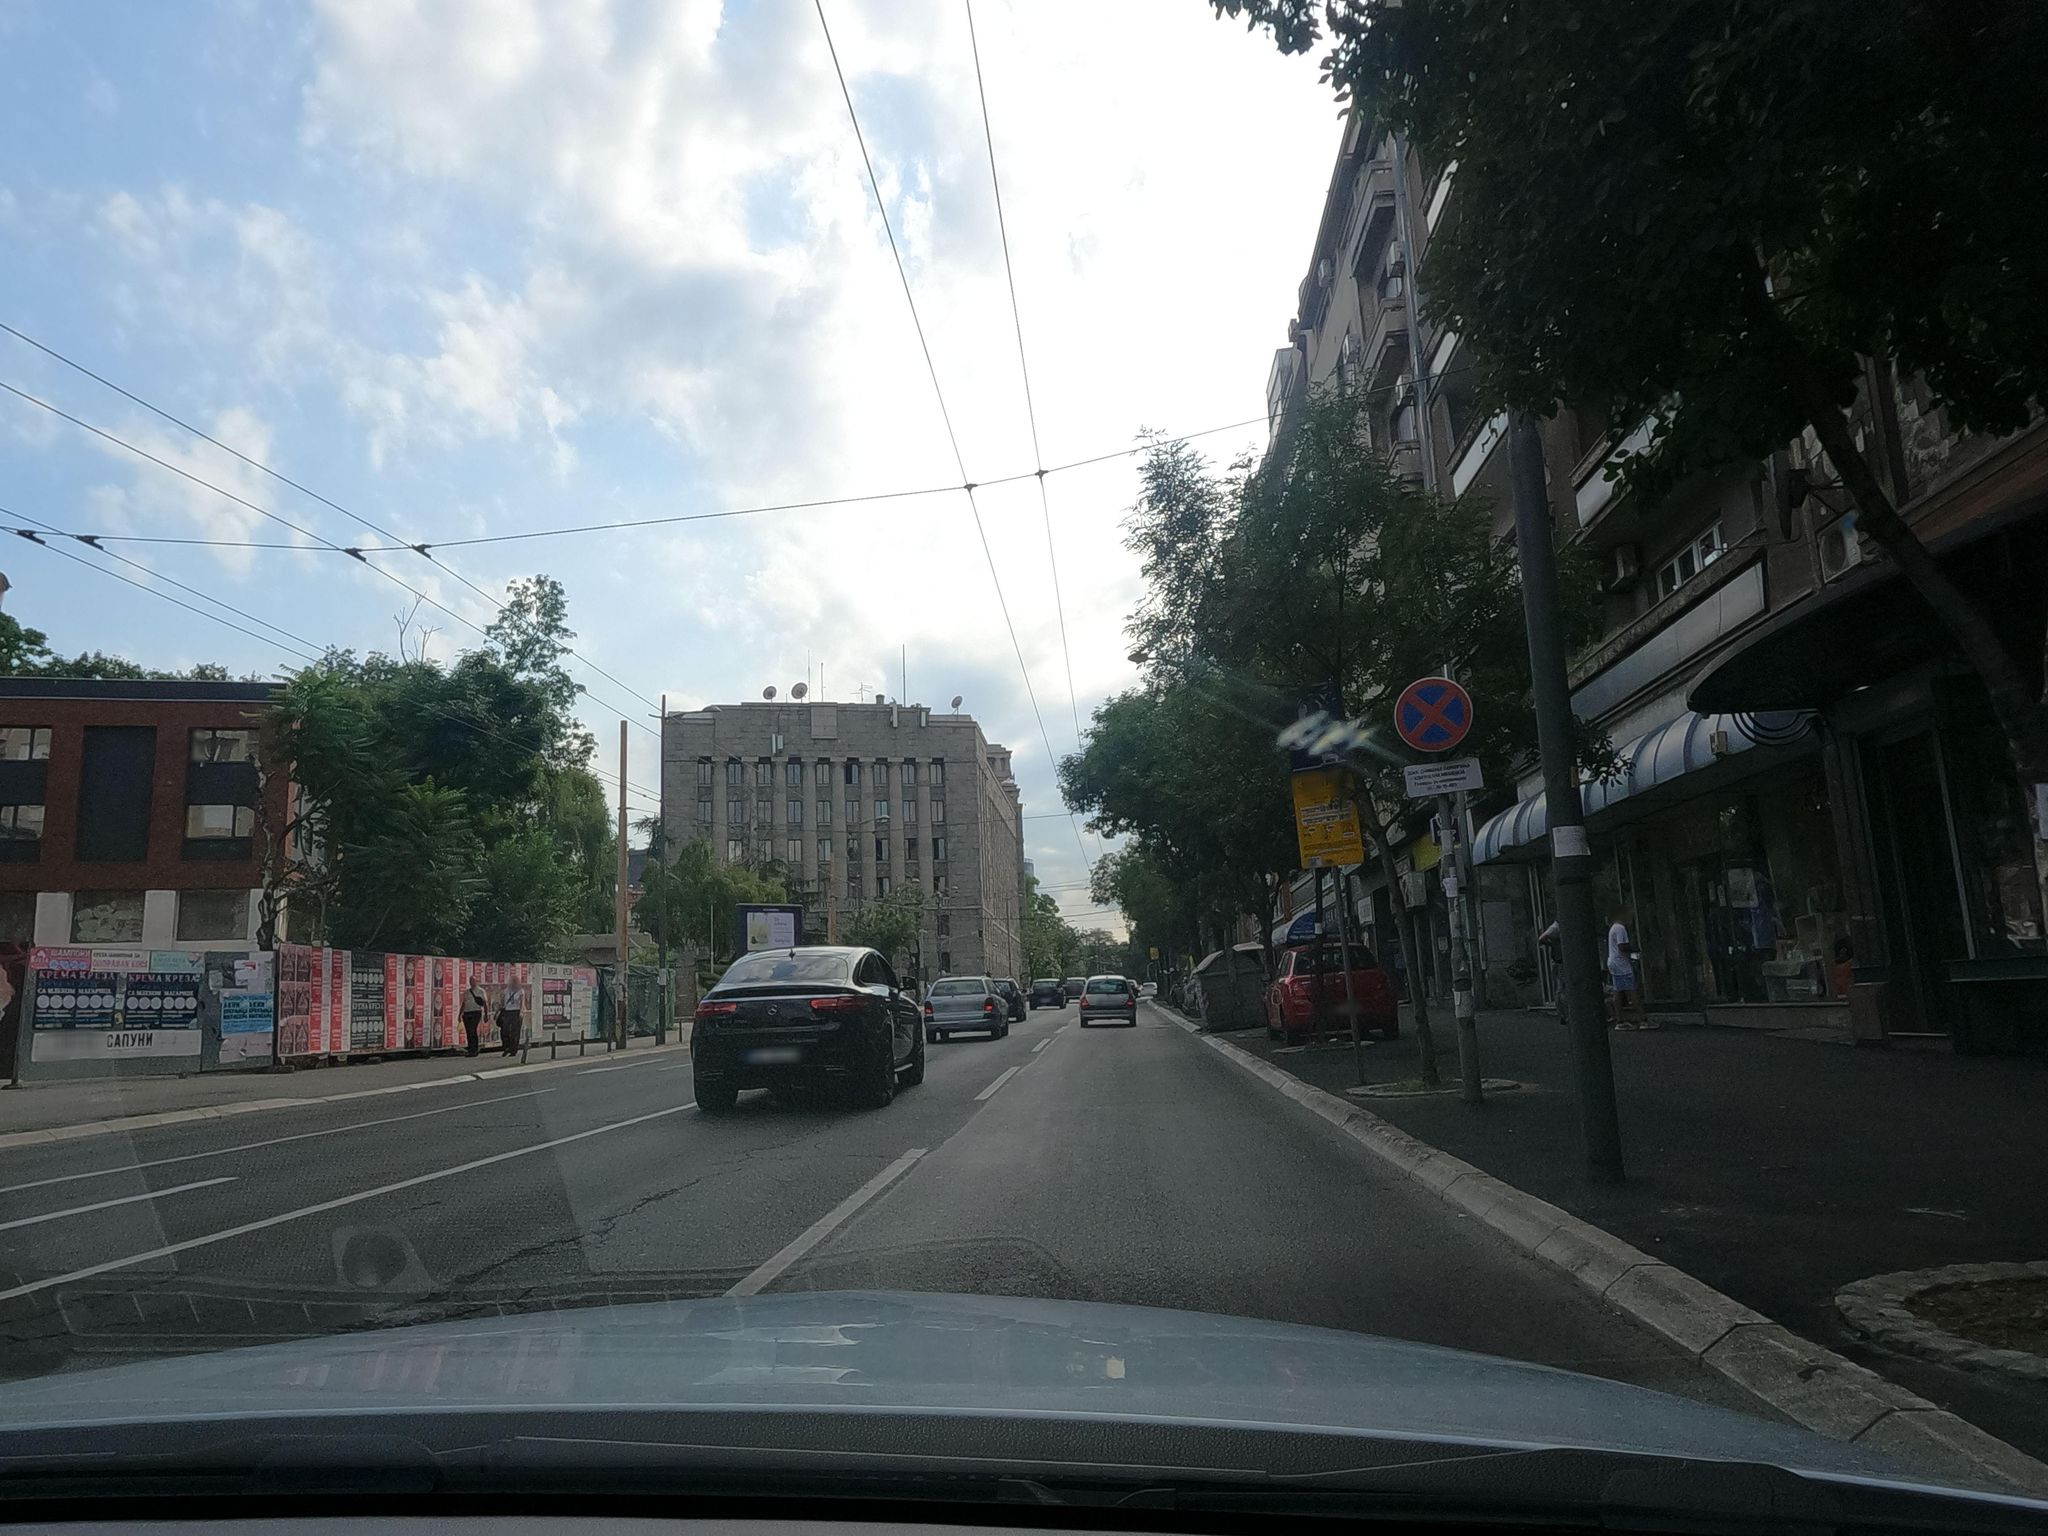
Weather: cloudy
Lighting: day
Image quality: good
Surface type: driving surface
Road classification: primary
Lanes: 4
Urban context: urban centre
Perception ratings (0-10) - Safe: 5.47, Lively: 9.02, Beautiful: 3.94, Boring: 1.33, Depressing: 3.66, Wealthy: 3.91